Interaction volume radius: 10 \u00c5
Interaction volume height: 30 \u00c5
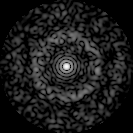
Disorder parameter: 0.8234